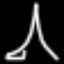
Label: The Eiffel Tower